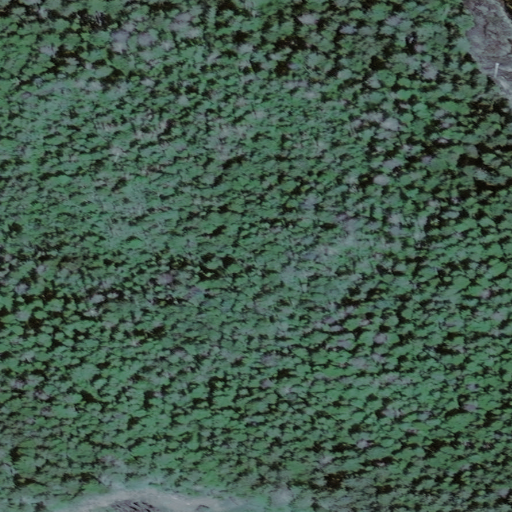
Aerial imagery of cape in Alaska named Point Lauder containing only unknown